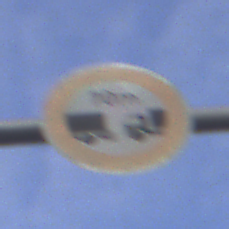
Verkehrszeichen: VerbotUnterschreitenMindestabstand
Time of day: MorningAfternoon
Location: Outdoor (Urban)
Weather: PartlyCloudy
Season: NotSpecified
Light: Natural